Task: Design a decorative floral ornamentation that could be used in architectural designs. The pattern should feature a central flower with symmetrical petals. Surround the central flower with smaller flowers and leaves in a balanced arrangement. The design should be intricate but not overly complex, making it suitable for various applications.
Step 25:
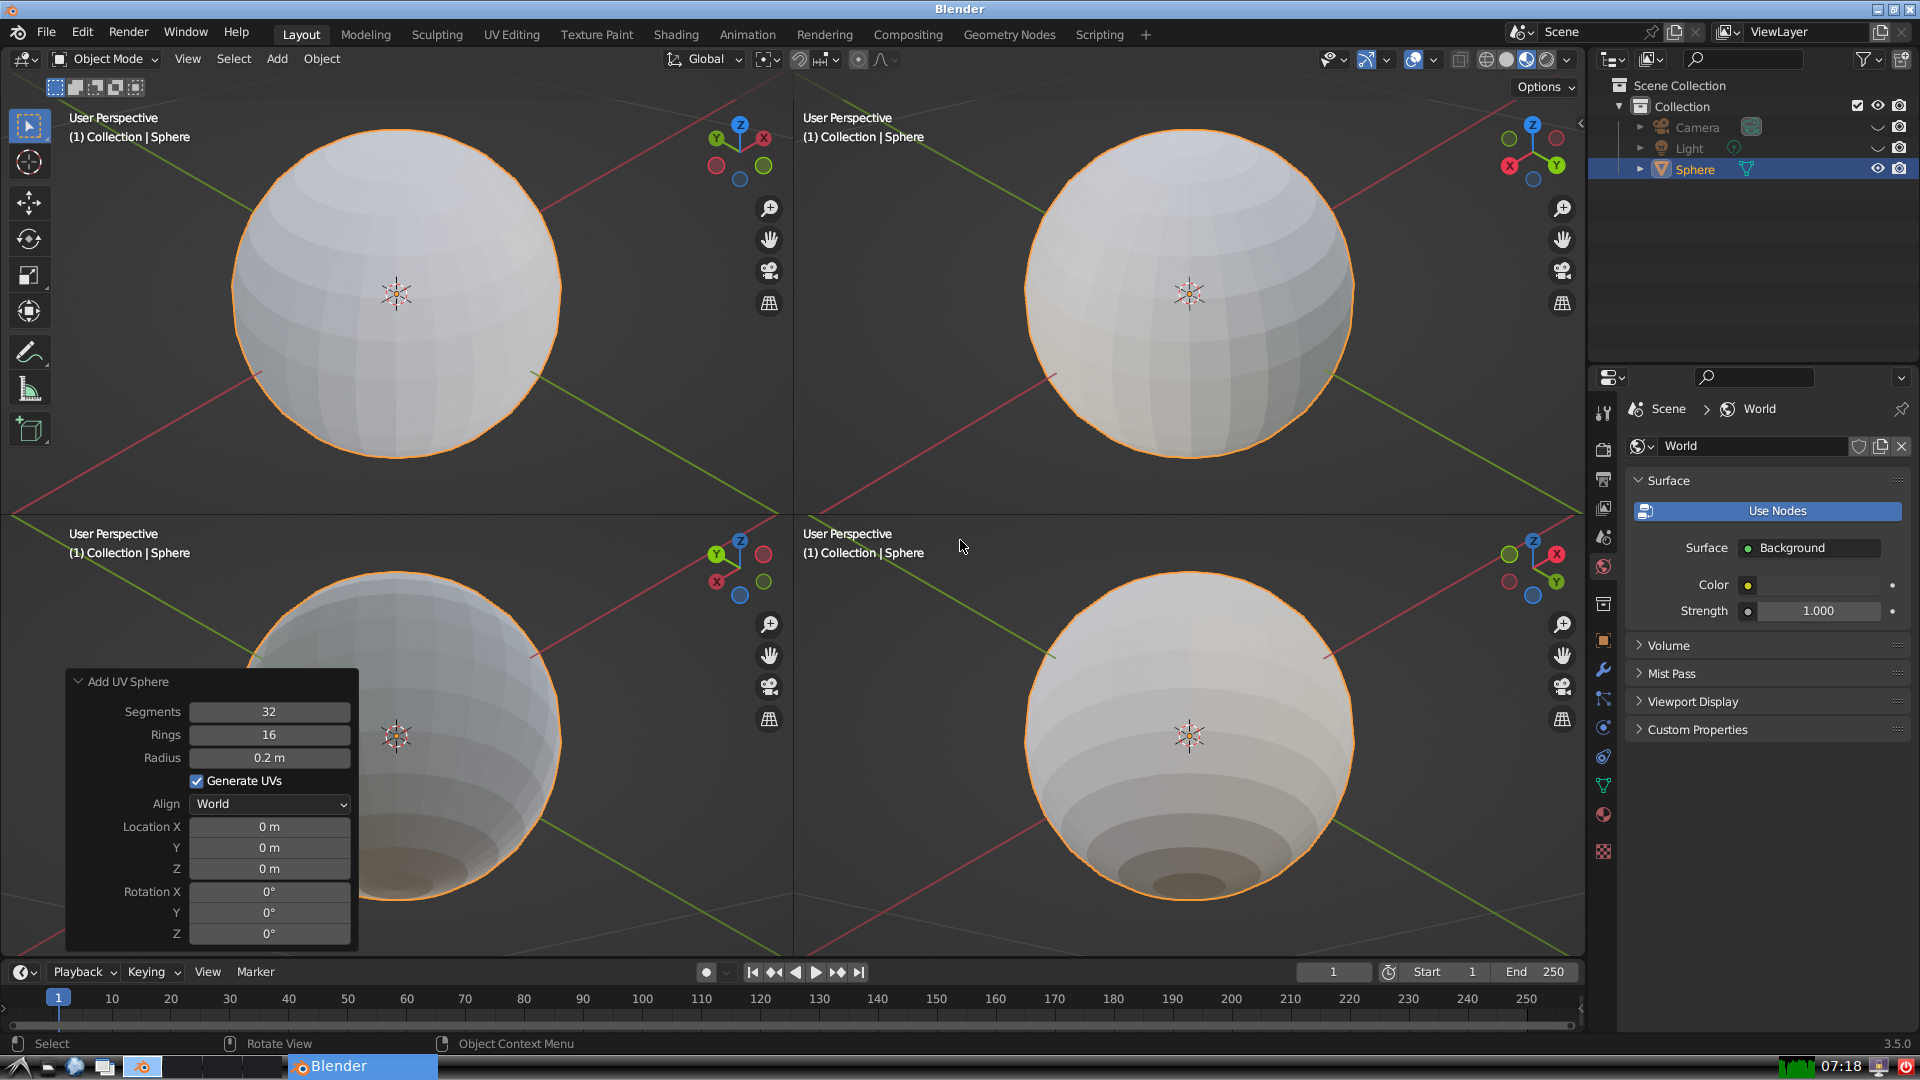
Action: {"mouse_move": [1608, 631]}